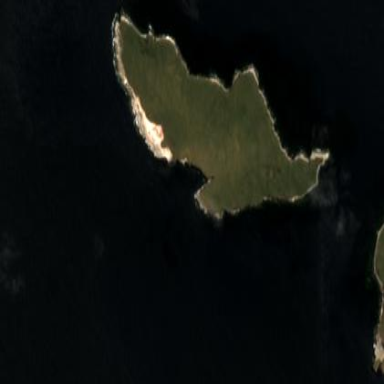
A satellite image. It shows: Island with natural coastline.